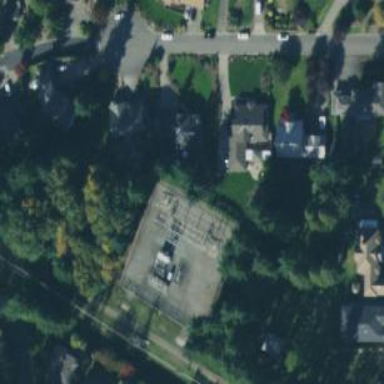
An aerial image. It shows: Distribution level power substation enclosed by fence.